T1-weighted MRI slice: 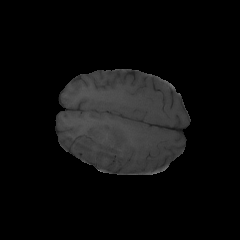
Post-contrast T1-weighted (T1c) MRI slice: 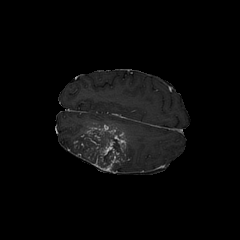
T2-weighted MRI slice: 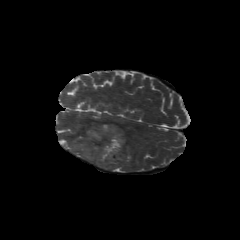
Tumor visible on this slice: yes